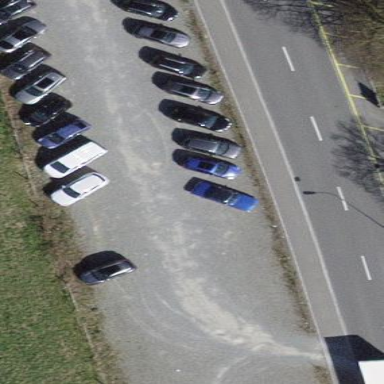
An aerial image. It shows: Parking area with ground surface.